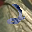
Label: 2